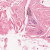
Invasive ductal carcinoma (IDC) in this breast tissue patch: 0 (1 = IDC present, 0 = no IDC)